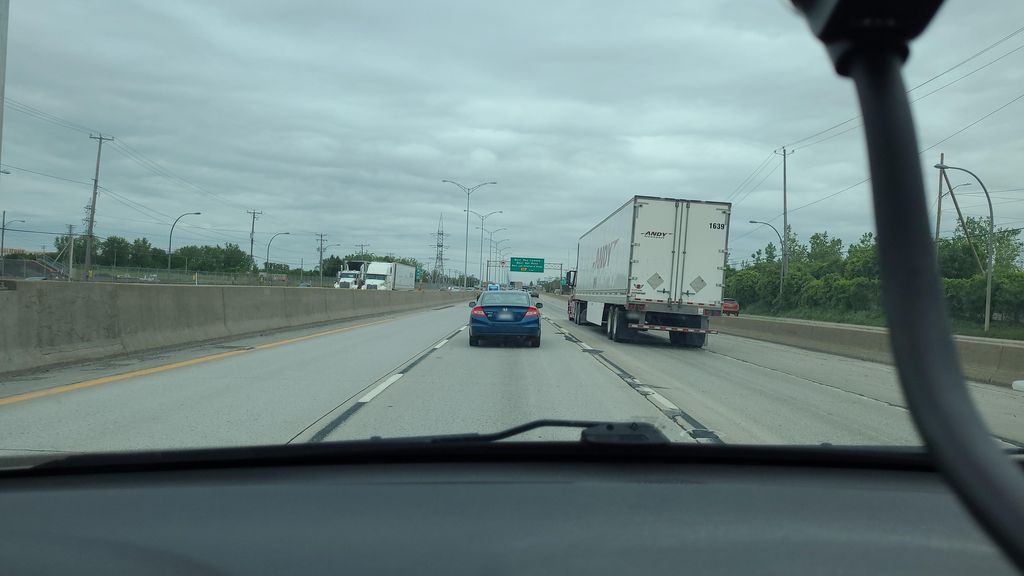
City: montreal